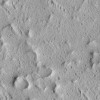
Atmospheric dust classification: not_dusty